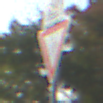
Verkehrszeichen: VorfahrtGewaehren
Zusatzzeichen oben: RichtungsangabeDurchPfeile9
Umgebung: Outdoor, Suburban
Tageszeit: MorningAfternoon
Wetter: PartlyCloudy
Licht: Natural
Jahreszeit: NotSpecified
Kontrast: HighContrast